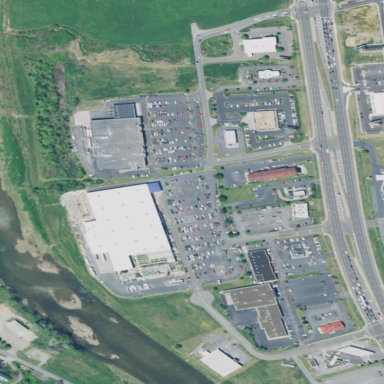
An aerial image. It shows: Retail area.